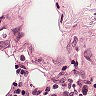
Metastatic tissue present: no